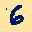
Label: 6